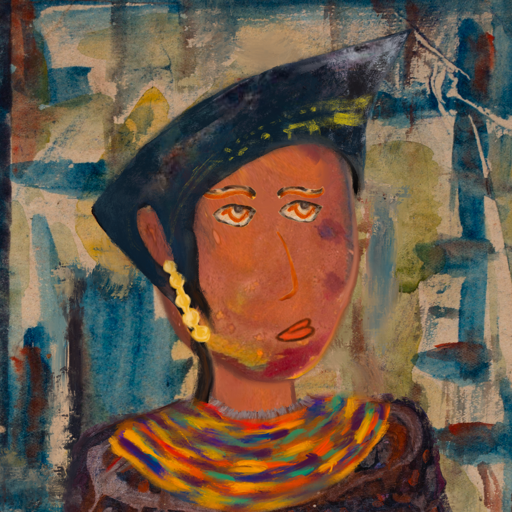
Background: Orphan, Head And Neck Side: Mother_And_Son_Son, Face Side: Experience, Bust: Hypocrite, Hair Side: Blank, Head Accessory: Irani, Second Necklace: An_Impression_2, Necklace: Blank, Baby: Blank